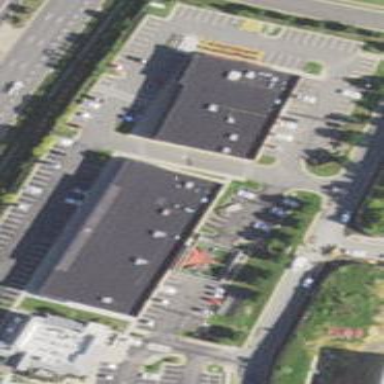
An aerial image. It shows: Building.